Question: I have recently been seeing bots that have the new "about me" feature!
But, I can't Out how to use this on a Discord.py bot.
I've read the discord.py documentation to see if there was anything about it, but I found no answer to if you can.
But I found a bot that had the "about me" feature, But it also said it was made using Discord.py

Does anyone know how you would enable this?
Thanks!
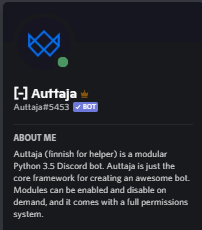
Answer: Yes you can!
Go to your bot's page in the developer portal!
Then go to the general information tab
<URL>
Right under this, you can type out your bot's description and it will show up in the about me page
For example, I did this with my bot
<URL>